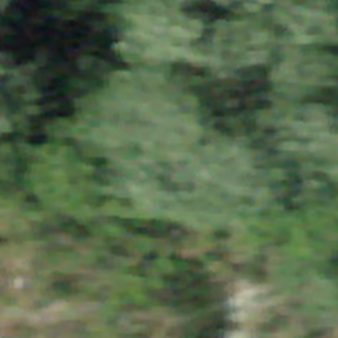
Label: other